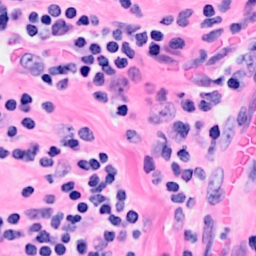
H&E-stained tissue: Breast